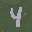
Label: 4